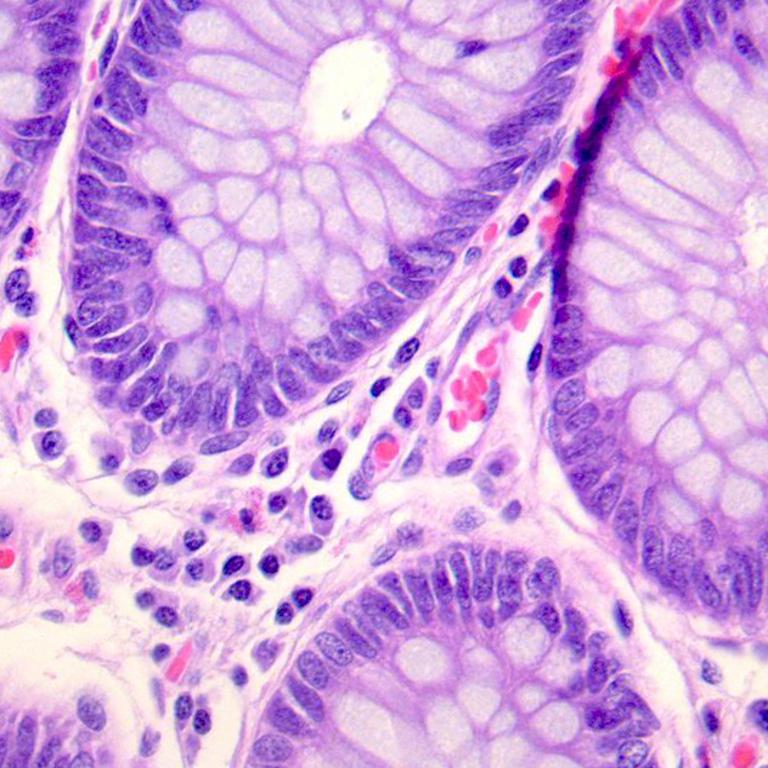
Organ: colon
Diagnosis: benign